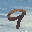
Label: 9